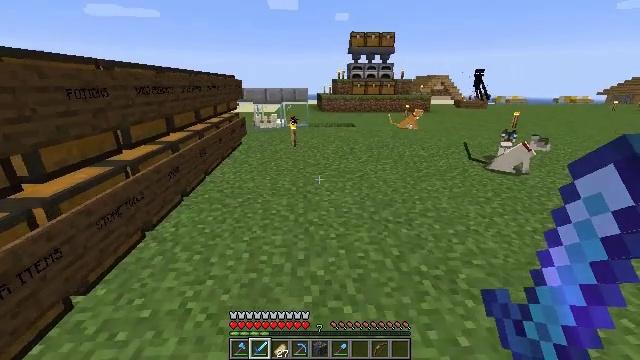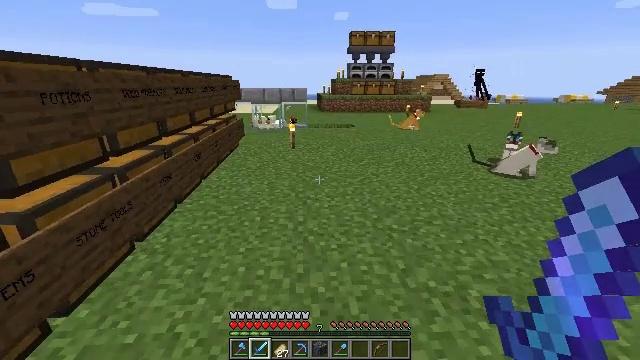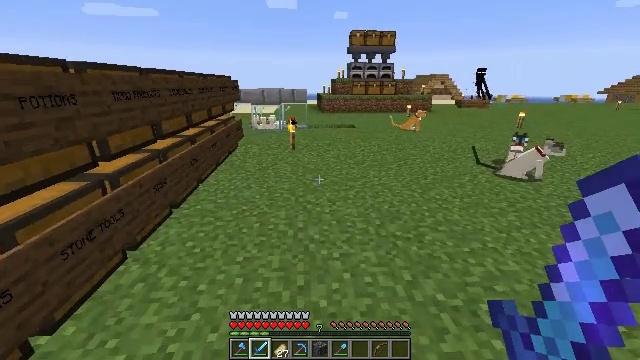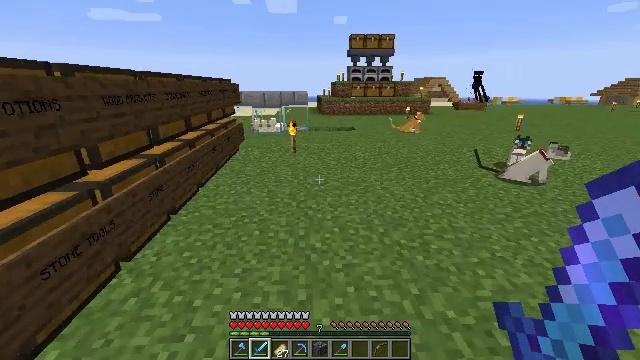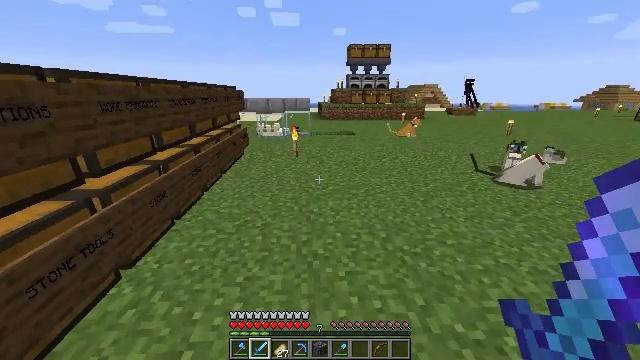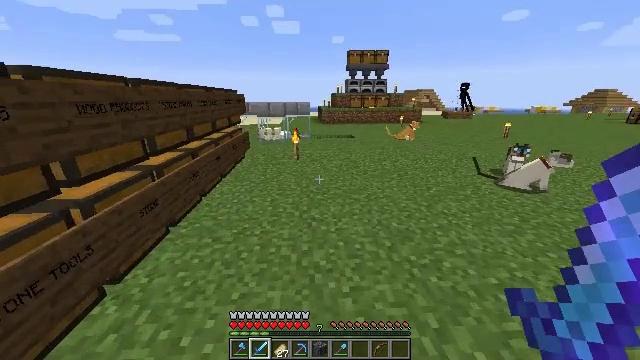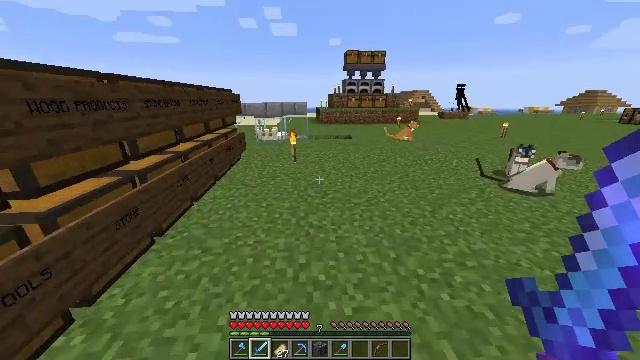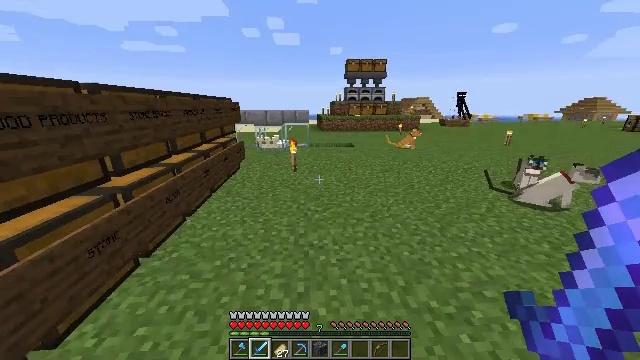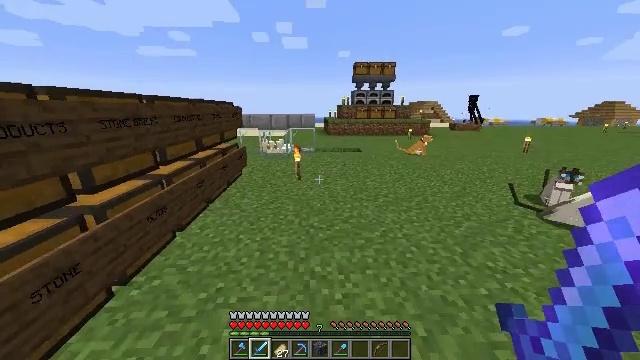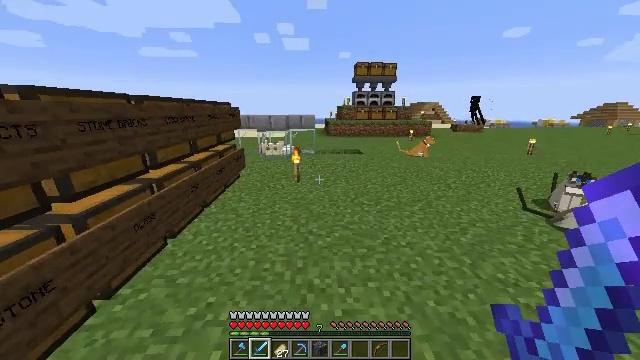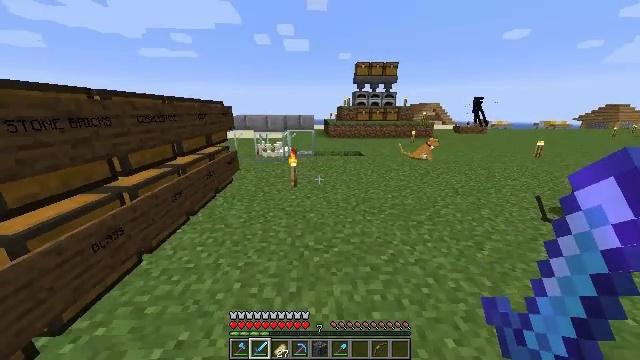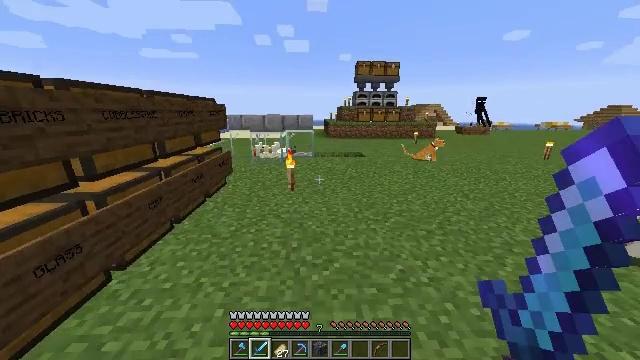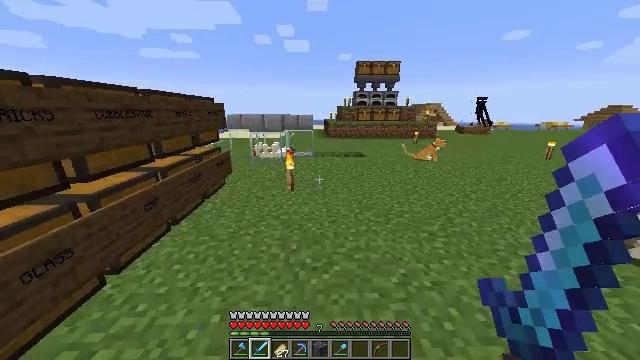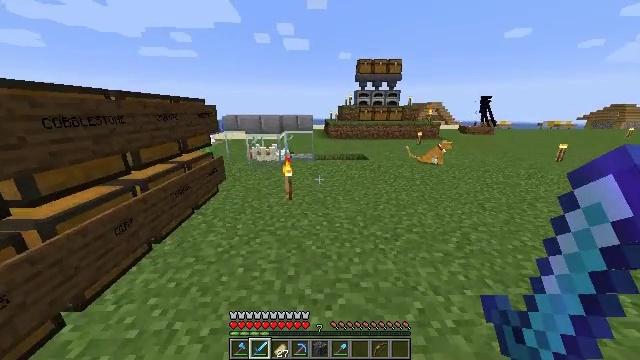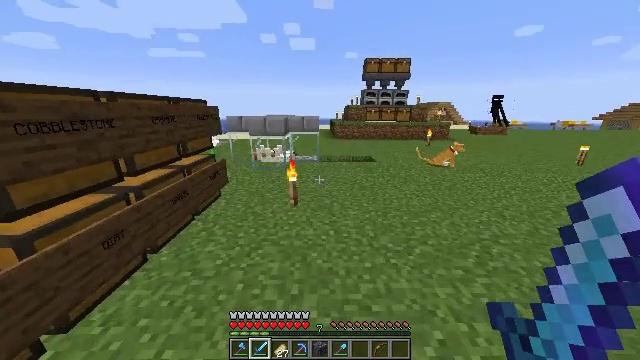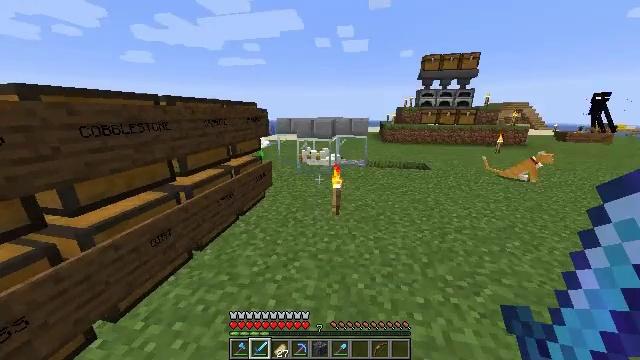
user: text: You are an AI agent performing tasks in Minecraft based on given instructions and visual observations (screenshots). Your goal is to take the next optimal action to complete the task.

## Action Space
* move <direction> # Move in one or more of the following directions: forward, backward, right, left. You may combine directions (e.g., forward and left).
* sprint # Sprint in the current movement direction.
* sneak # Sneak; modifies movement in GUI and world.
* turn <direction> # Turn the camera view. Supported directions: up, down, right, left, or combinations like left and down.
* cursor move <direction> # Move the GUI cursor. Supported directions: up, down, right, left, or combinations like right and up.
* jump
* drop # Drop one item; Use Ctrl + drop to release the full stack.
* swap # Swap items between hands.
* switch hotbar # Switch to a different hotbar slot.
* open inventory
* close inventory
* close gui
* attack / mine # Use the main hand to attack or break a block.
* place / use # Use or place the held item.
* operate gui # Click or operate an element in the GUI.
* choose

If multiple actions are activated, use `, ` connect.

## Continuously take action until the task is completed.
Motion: motion action
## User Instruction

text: Craft an iron trapdoor in the crafting grid.
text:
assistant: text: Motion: move forward
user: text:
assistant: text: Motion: move forward, sprint
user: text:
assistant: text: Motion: move forward, sprint
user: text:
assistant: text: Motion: move forward, sprint
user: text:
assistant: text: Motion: move forward, sprint
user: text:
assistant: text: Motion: move forward, sprint
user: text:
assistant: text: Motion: move forward, turn up
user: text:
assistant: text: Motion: move forward, turn left
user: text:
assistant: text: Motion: move forward, sprint
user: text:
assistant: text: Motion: move forward, sprint
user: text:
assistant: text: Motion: move forward, sprint
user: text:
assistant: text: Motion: move forward, sprint
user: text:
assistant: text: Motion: move forward, sprint
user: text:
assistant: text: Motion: move forward, turn left
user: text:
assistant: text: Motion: move forward, turn left
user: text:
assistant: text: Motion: turn left
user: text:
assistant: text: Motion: turn left and up
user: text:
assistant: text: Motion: turn left and up
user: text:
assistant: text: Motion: turn left and up
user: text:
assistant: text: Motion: no_op
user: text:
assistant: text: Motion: no_op
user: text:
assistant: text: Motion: no_op
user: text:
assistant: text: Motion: no_op
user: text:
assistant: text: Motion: no_op
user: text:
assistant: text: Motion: no_op
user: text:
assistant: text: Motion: no_op
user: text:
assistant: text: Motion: no_op
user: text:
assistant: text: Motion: no_op
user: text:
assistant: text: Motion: no_op
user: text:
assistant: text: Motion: no_op